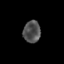
Tissue: skin
Cell type: Epithelial cells
Senescence score: 0.2646
Nuclear area (px): 371
Mean DAPI intensity: 80.275